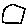
Label: square